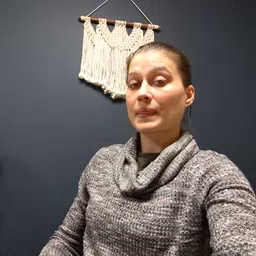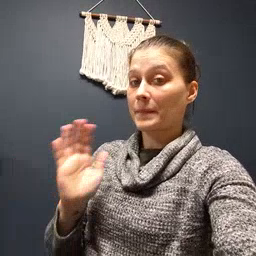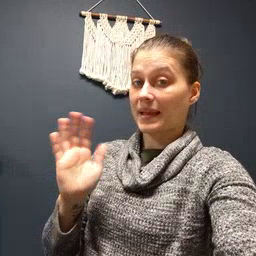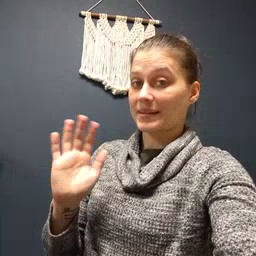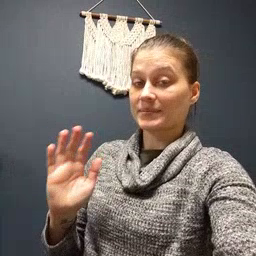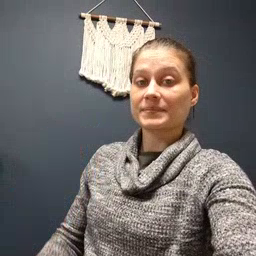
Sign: bye